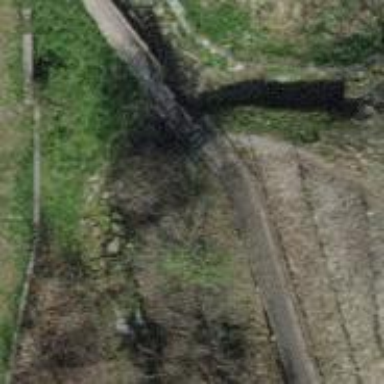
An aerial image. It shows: Bridge with steps leading to it.